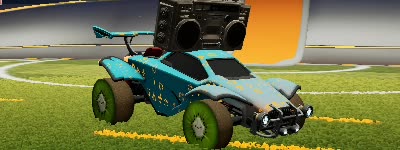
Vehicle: octane